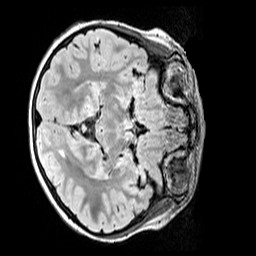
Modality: FLAIR
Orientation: axial
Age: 10
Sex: female
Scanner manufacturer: siemens
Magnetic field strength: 3 T
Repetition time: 5 s
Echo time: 0.388 s